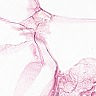
Metastatic tissue present: no